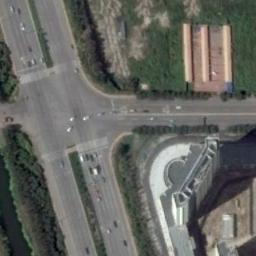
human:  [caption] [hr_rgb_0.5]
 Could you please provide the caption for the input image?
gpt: There are many cars at the intersection .

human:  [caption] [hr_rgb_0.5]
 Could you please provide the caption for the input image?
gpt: There are some cars at the intersection on the right .

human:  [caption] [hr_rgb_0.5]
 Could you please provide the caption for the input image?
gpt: A tilted intersection with normal traffic located in a green area with a high-rise building .

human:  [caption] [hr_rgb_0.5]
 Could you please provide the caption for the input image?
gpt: There are some trees and lawns beside the intersection .

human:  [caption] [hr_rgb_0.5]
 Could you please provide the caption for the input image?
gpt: There are many moving and waiting vehicles on the road at the intersection  There are large lawns and some buildings around the intersection, And a river on one side of the road .